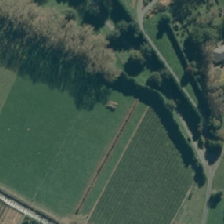
Land cover: high_producing_grassland